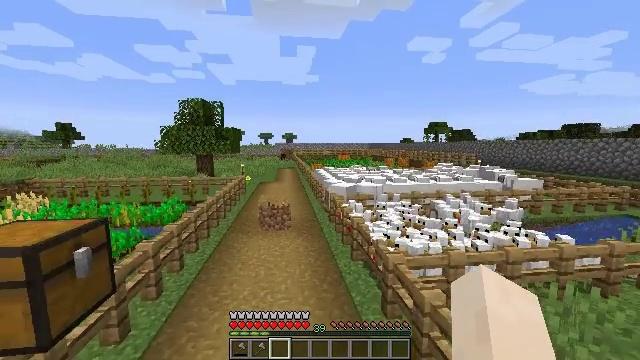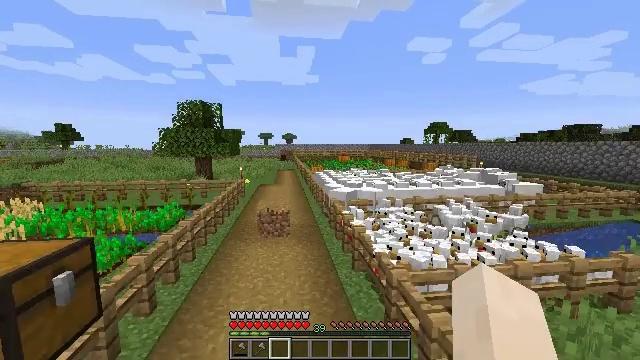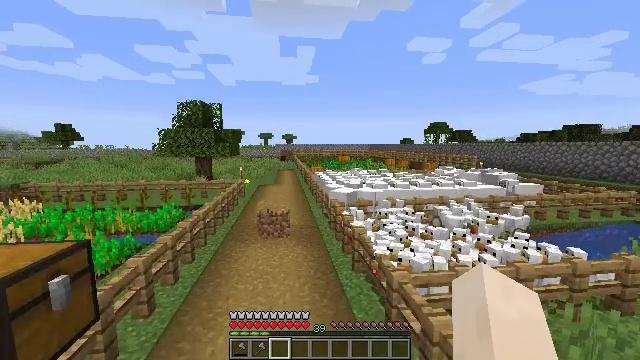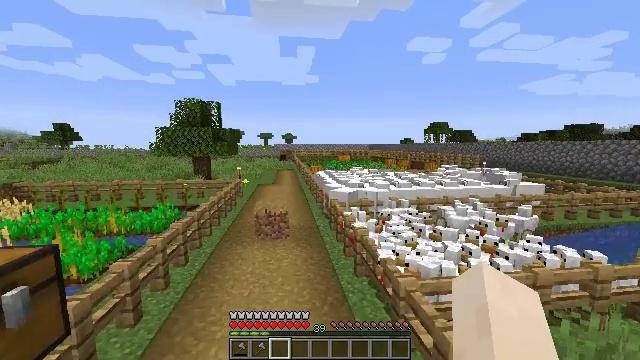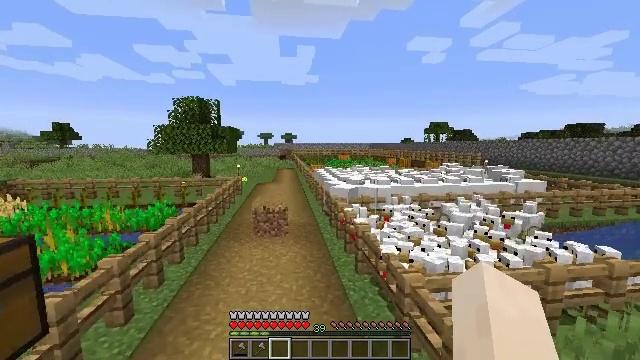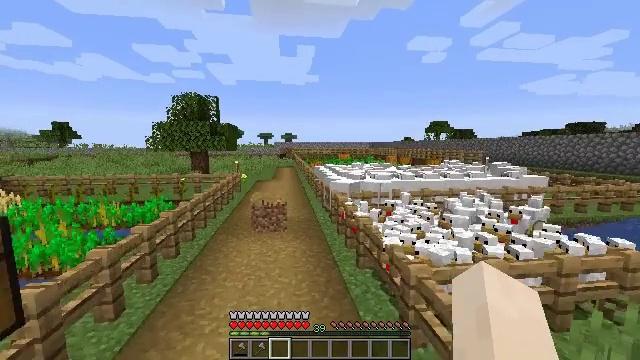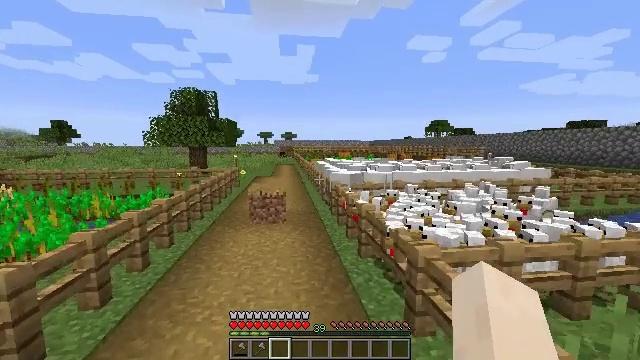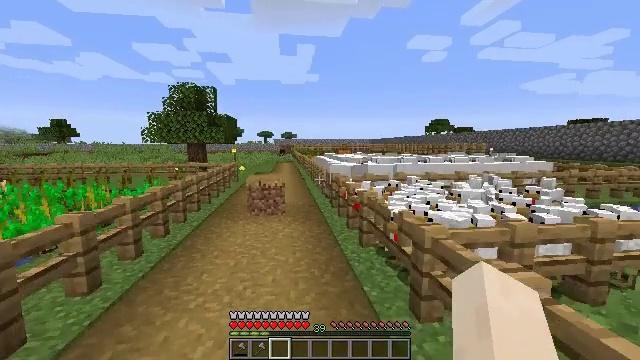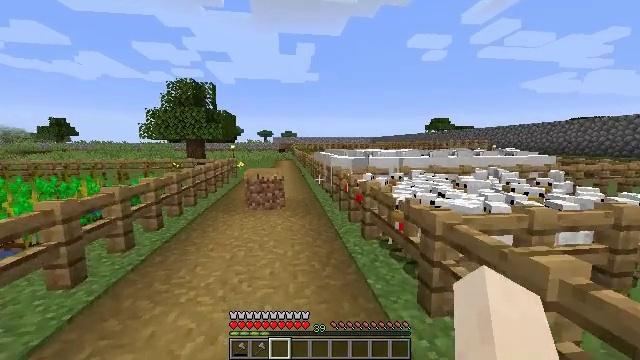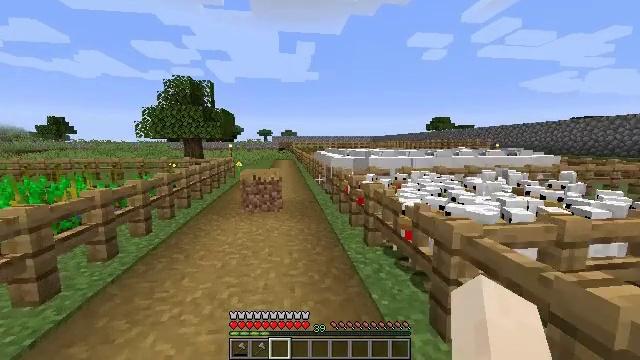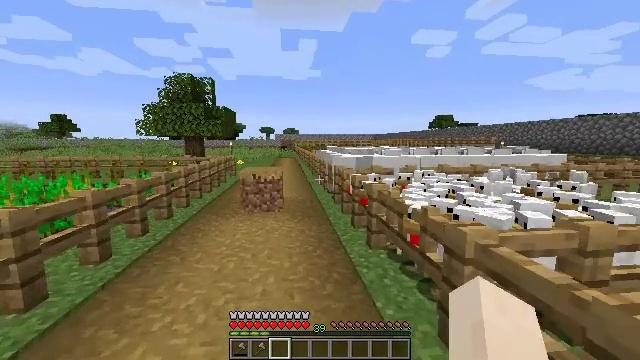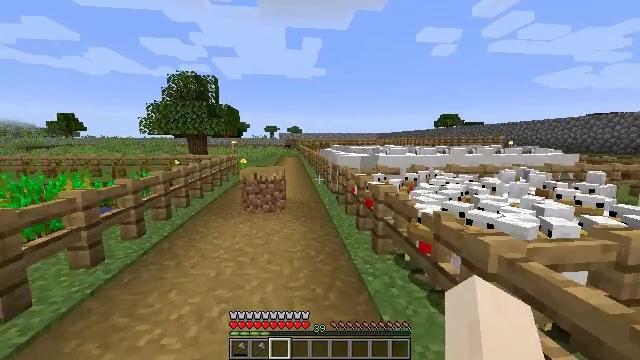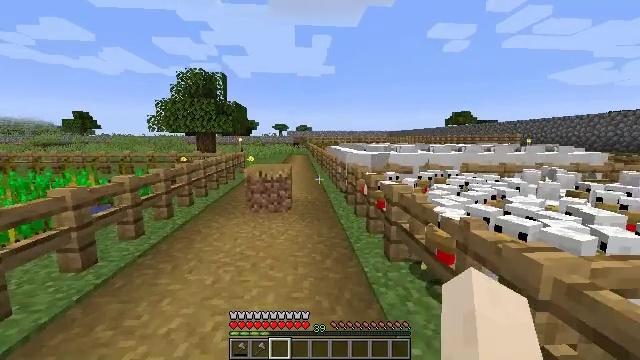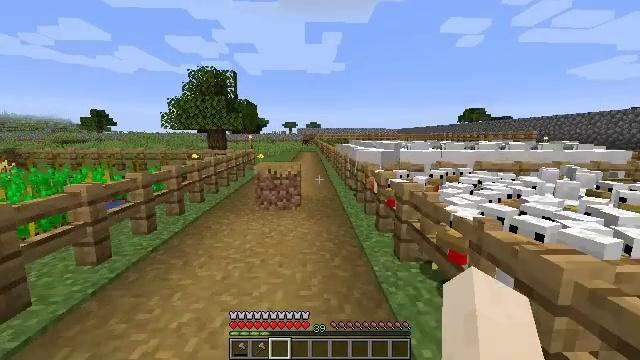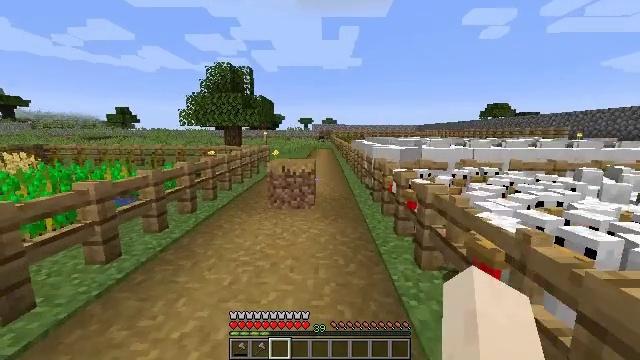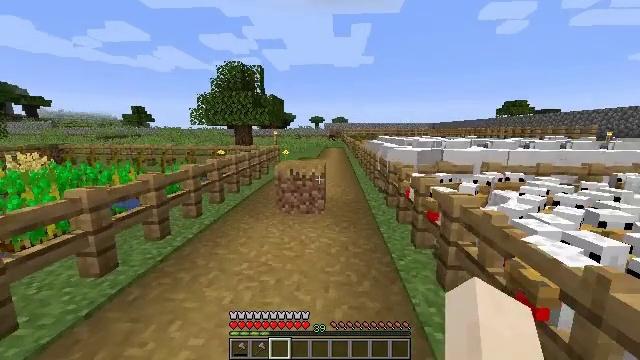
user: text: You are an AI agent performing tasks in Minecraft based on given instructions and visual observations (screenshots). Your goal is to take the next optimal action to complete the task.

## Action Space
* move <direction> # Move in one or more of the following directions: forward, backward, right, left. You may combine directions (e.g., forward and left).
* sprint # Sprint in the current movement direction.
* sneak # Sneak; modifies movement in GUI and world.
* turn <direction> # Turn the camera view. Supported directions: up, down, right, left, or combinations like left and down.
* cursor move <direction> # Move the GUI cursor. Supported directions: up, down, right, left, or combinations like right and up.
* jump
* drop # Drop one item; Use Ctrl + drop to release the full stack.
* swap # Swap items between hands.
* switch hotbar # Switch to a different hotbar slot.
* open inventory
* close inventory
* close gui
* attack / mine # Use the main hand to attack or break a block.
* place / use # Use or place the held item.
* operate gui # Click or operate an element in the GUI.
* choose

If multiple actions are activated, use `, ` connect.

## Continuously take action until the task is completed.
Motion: motion action
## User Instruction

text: Break the oak fence gate to collect it.
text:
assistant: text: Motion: move forward, jump
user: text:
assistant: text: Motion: move forward, jump
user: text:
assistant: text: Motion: move forward, jump
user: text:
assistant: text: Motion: move forward
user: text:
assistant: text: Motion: move forward
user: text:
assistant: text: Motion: move forward
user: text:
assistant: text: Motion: move forward
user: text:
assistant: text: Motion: move forward
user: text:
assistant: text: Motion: move forward
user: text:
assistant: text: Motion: move forward
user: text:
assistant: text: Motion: move forward
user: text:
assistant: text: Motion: move forward, turn left
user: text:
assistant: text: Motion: move forward, turn left
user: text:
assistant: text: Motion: move forward, turn left
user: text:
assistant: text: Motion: move forward, turn left
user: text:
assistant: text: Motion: move forward, turn left
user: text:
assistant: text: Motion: move forward, turn left
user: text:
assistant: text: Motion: move forward, turn left
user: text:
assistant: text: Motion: move forward
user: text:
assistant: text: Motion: move forward
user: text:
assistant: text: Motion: move forward, switch to hotbar 1
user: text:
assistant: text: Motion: move forward, switch to hotbar 1
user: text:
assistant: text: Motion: move forward, switch to hotbar 1
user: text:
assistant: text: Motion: move forward, switch to hotbar 1
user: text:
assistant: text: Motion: move forward
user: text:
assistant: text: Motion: move forward
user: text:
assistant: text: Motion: move forward
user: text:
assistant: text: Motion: move forward
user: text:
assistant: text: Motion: move forward
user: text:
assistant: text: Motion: move forward, turn right